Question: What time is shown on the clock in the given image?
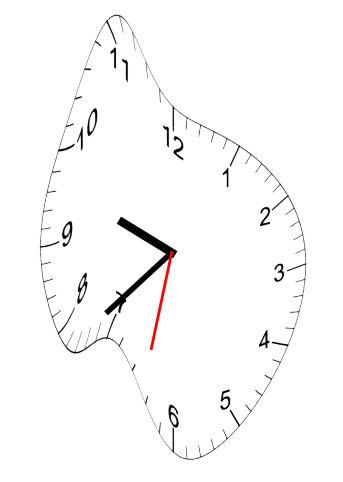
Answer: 09:37:32